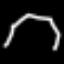
Label: octagon